Field crop: maize
Growth stage: 2
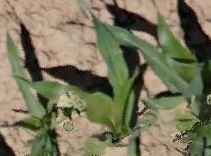
Species: maize